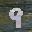
Label: 9